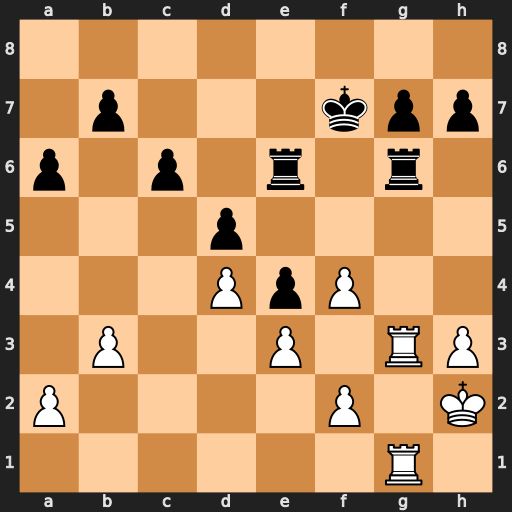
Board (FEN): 8/1p3kpp/p1p1r1r1/3p4/3PpP2/1P2P1RP/P4P1K/6R1
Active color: w
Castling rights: -
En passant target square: -
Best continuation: f5 Rd6 fxg6+